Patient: sex F, age 56
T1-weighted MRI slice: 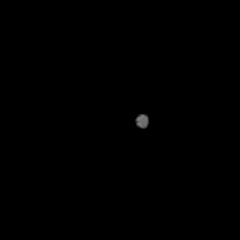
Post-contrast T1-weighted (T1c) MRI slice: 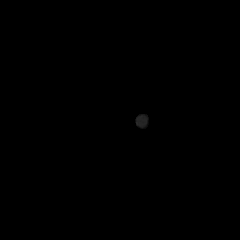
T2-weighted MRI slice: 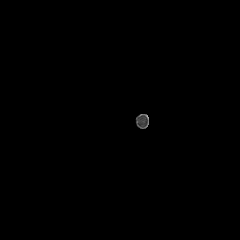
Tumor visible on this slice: no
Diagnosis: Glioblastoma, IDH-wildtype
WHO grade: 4